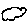
Label: cloud